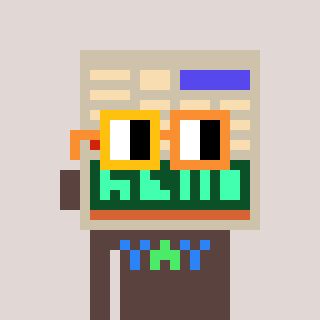
a pixel art character with square yellow and orange glasses, a calculator-shaped head and a darkbrown-colored body on a warm background